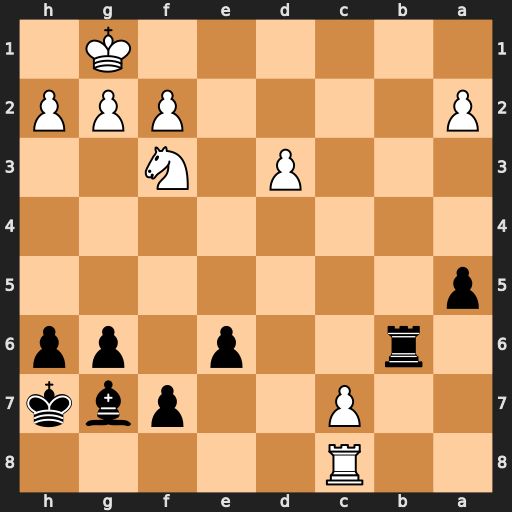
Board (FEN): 2R5/2P2pbk/1r2p1pp/p7/8/3P1N2/P4PPP/6K1
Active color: b
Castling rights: -
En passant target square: -
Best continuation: Rb1+ Ne1 Rxe1#